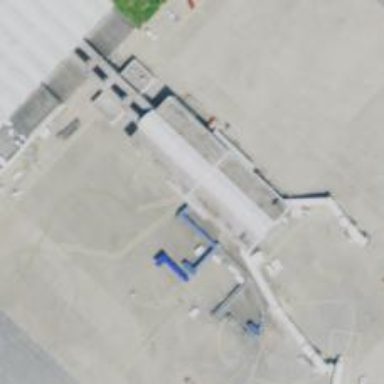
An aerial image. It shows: Airport gate.